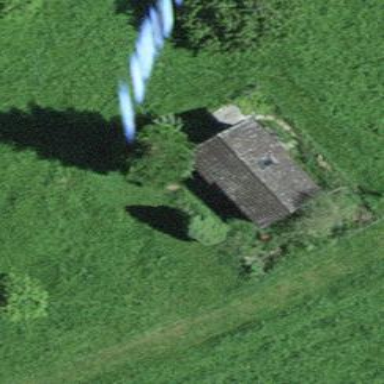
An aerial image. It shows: Shed building.